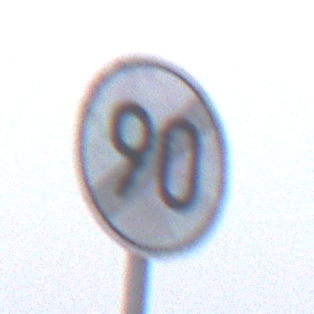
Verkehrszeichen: EndeGeschwindigkeit90
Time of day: MorningAfternoon
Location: Outdoor (RoadRail)
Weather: Overcast
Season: NotSpecified
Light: Natural